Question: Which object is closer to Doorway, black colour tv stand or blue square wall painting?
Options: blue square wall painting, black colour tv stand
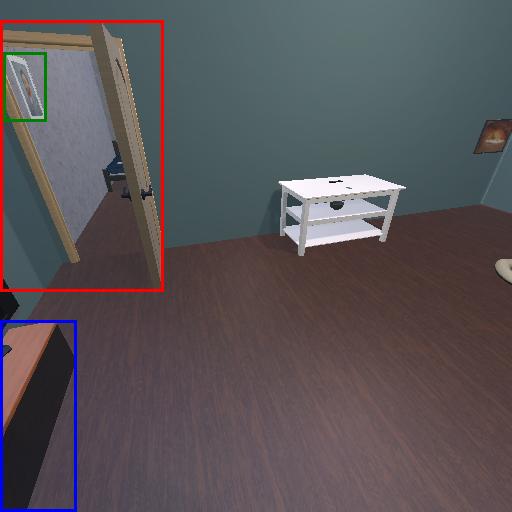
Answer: blue square wall painting